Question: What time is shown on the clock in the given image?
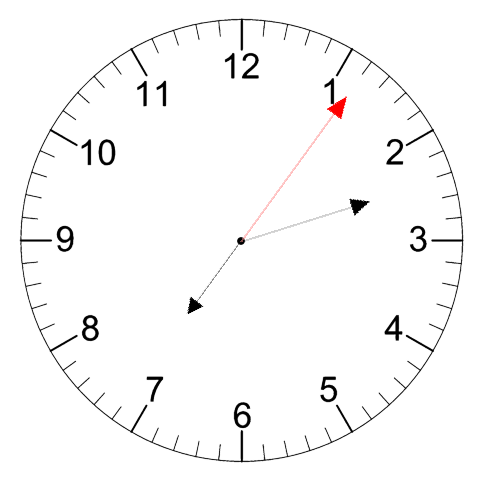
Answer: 07:12:06